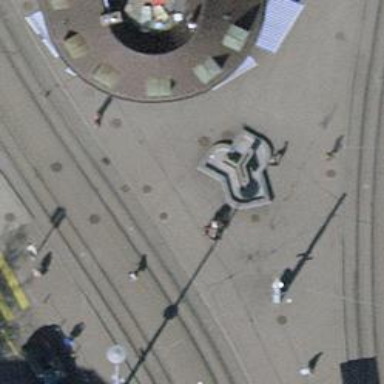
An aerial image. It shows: Beautiful fountain.